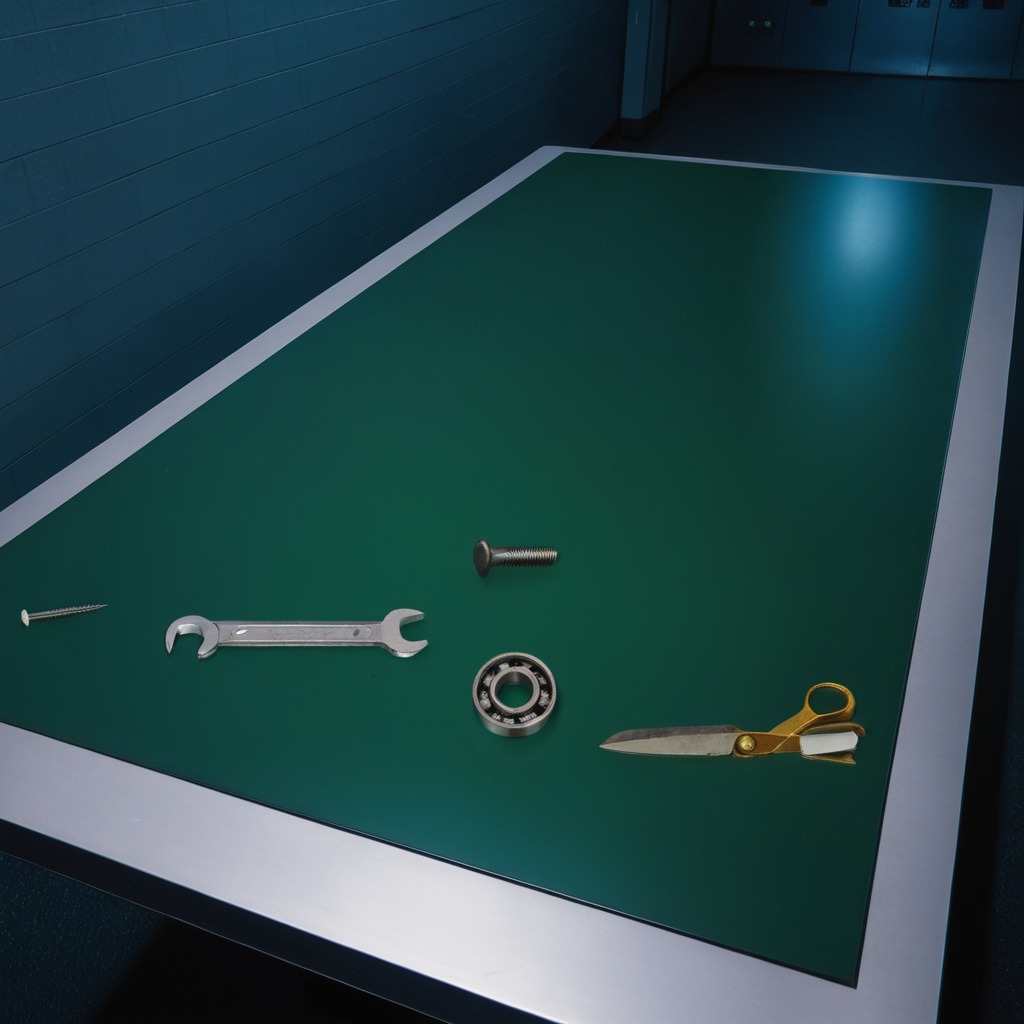
A ball bearing, a machine screw, an iron nail, a pair of scissors, and a wrench are lying on the table.